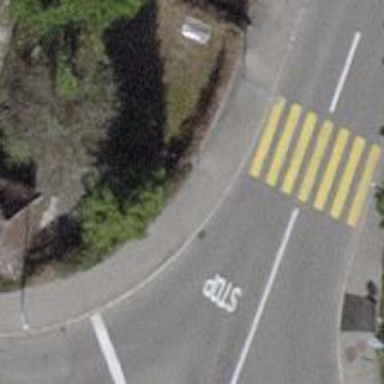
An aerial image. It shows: Kerb serving as barrier.